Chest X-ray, PA view. Patient: 8 years old, sex M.
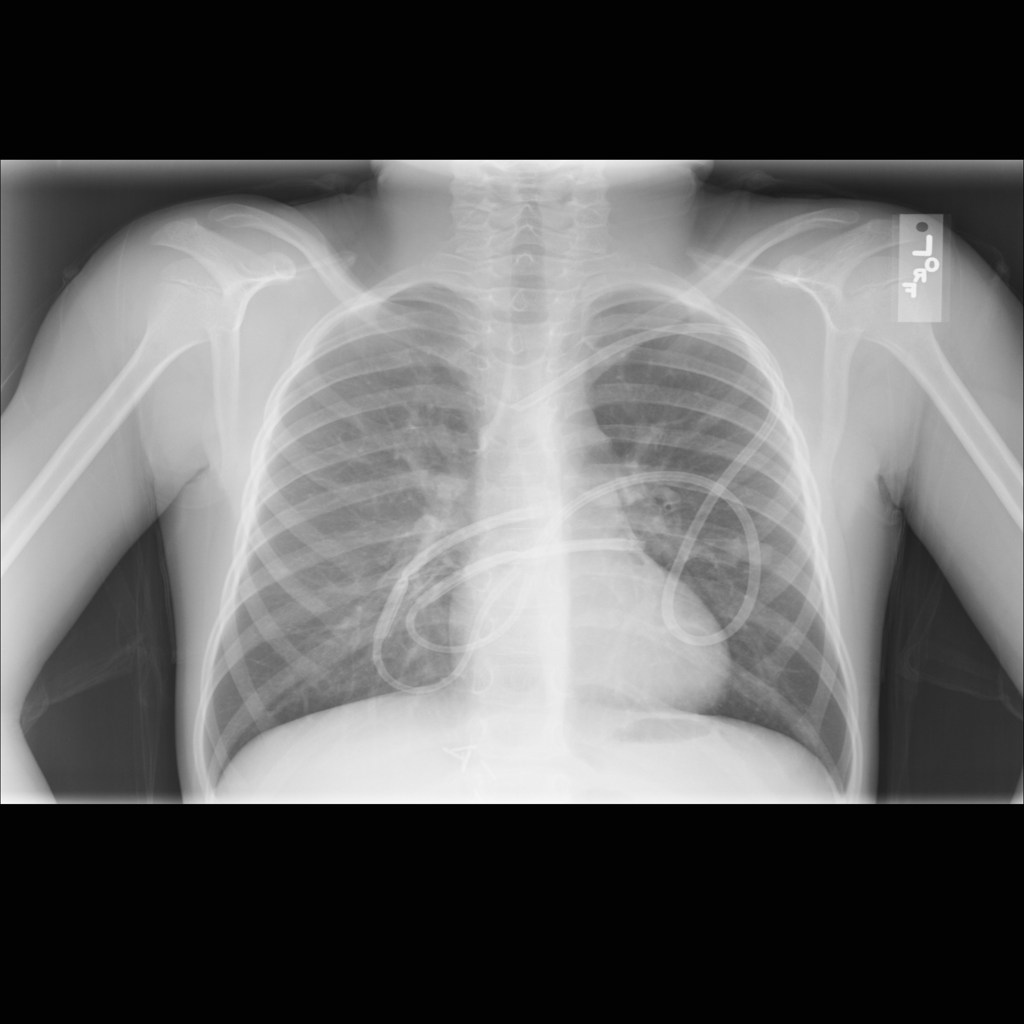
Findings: No Finding